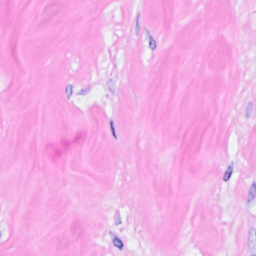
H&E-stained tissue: Breast